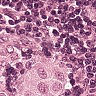
Metastatic tissue present: yes